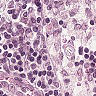
Metastatic tissue present: no